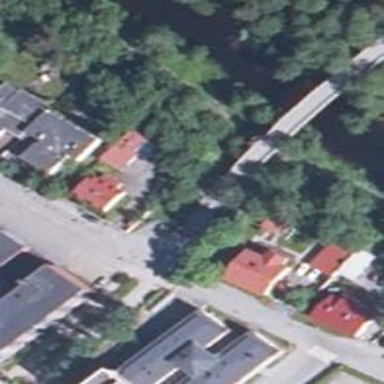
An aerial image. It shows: Footway.